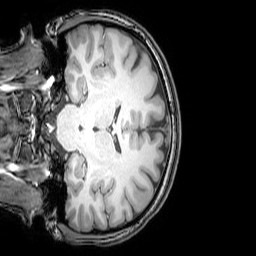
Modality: T1w
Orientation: coronal
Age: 21
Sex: female
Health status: healthy
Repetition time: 0.081 s
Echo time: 0.037 s